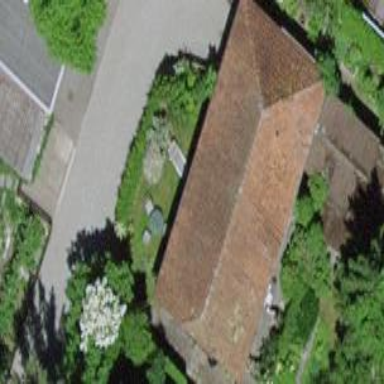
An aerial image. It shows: Shed with roof in half-hipped shape.